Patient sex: F
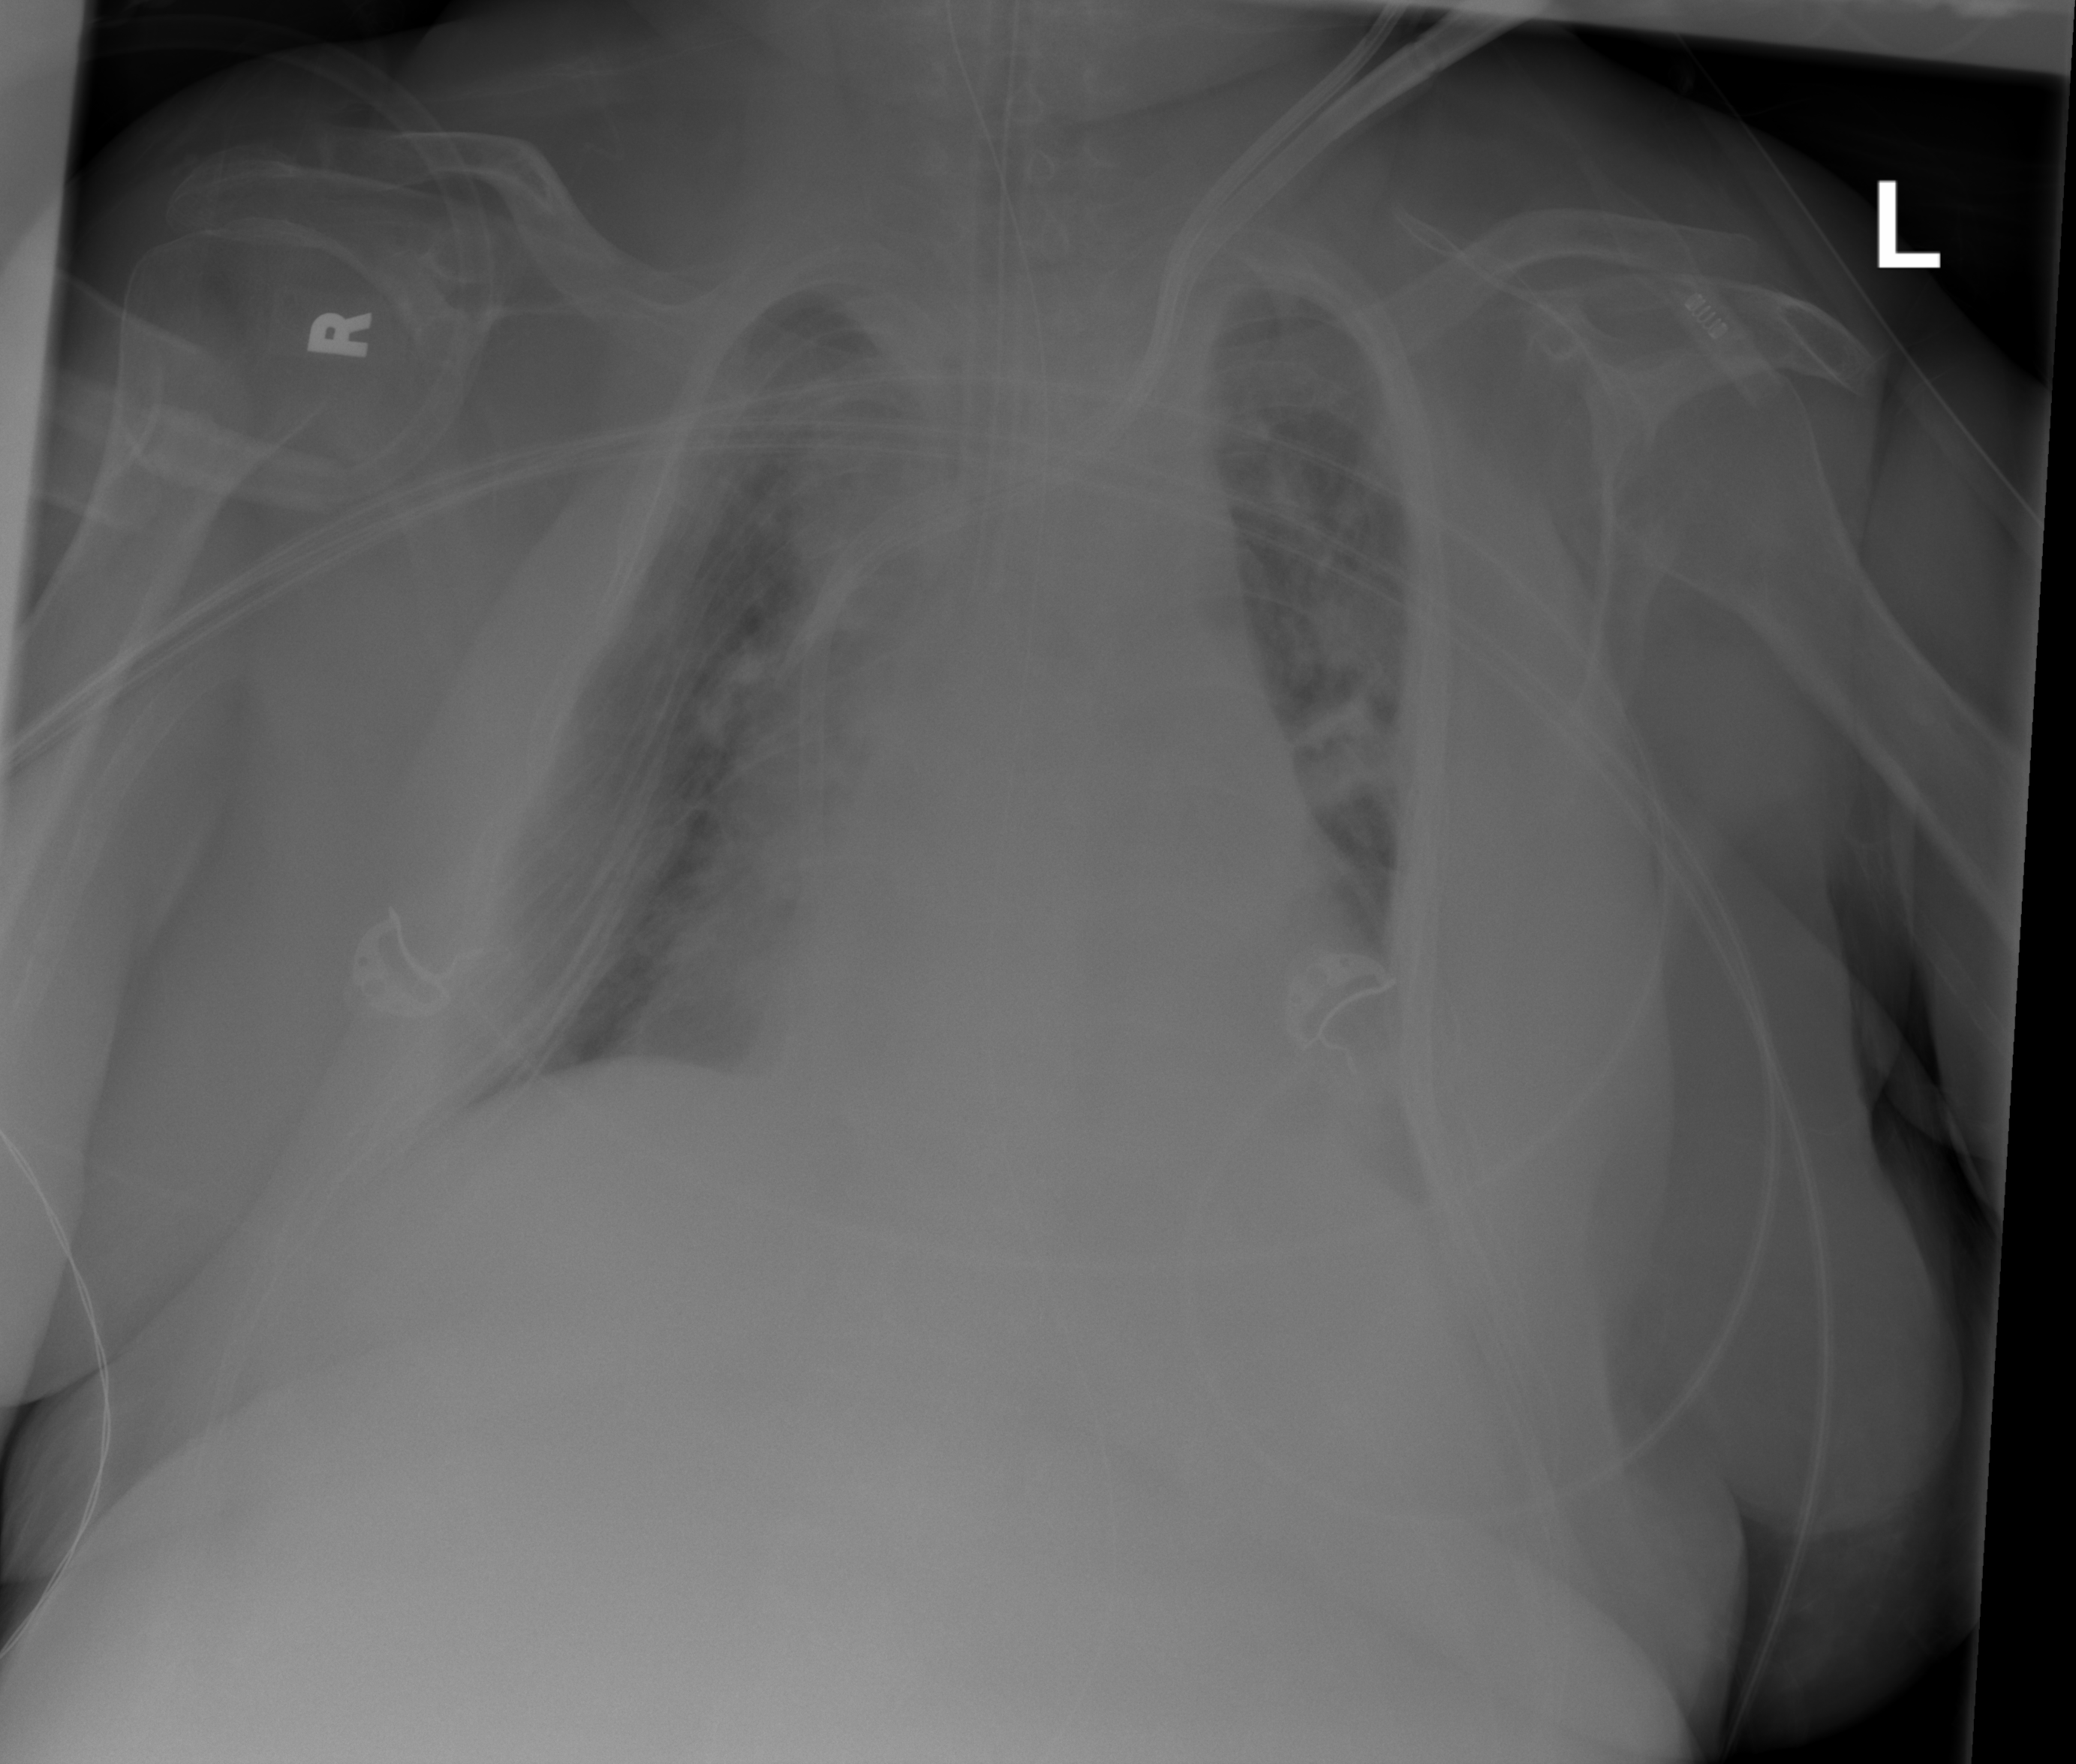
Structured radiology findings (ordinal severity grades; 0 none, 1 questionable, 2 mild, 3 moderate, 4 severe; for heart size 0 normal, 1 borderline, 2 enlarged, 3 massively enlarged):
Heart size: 2
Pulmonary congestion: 2
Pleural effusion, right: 0
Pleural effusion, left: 0
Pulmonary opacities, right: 1
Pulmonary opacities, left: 2
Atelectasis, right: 0
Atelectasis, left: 2